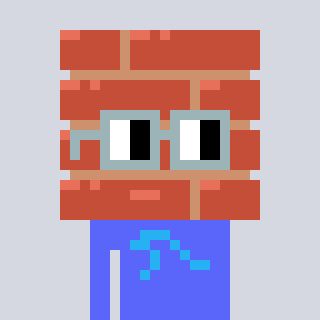
a pixel art character with square dark gray glasses, a wall-shaped head and a purple-colored body on a cool background